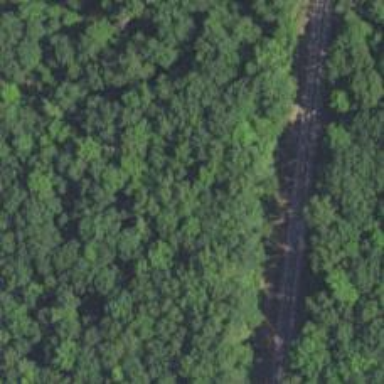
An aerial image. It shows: Abandoned historic railway spur.